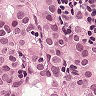
Metastatic tissue present: yes